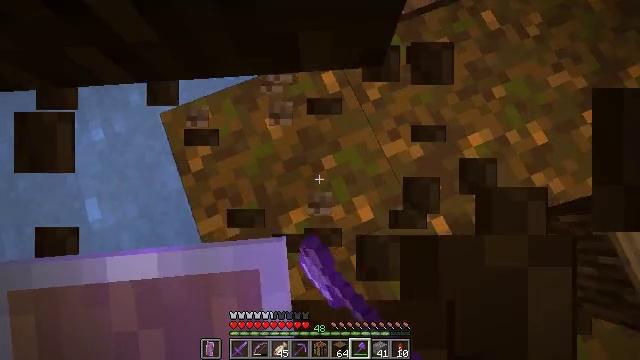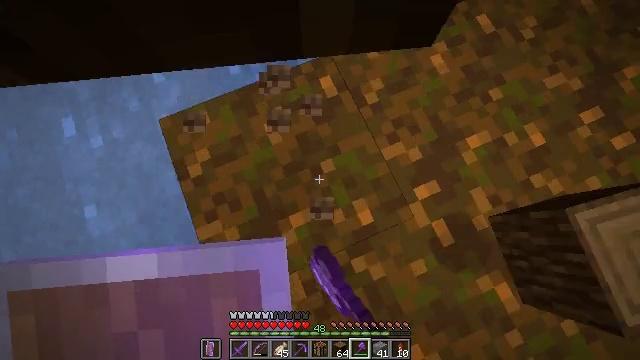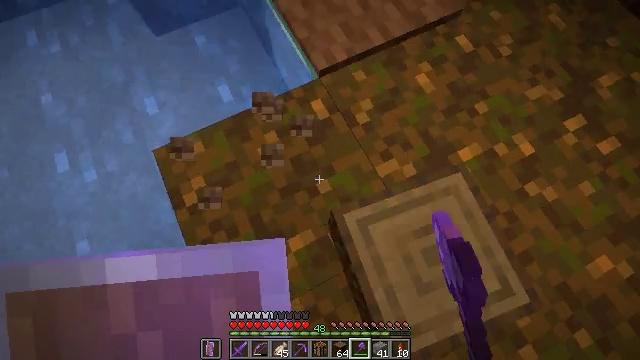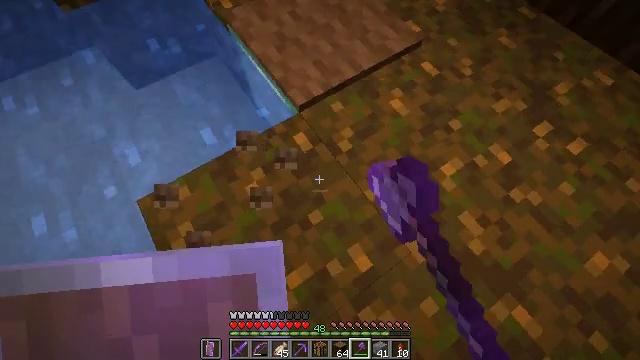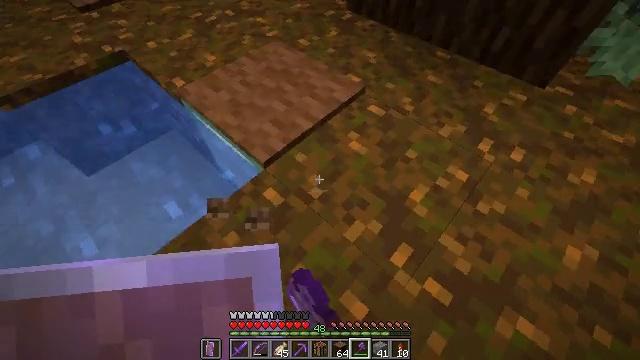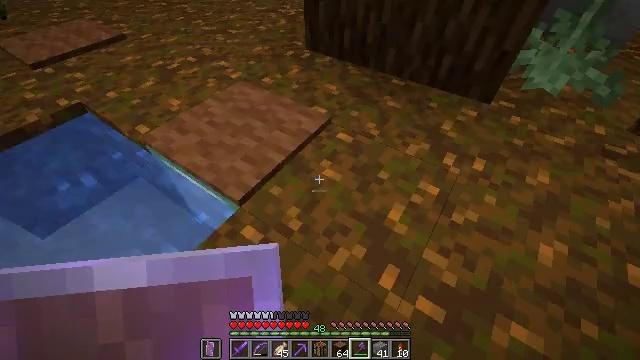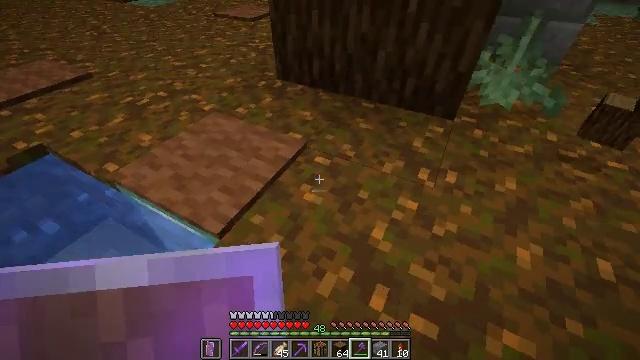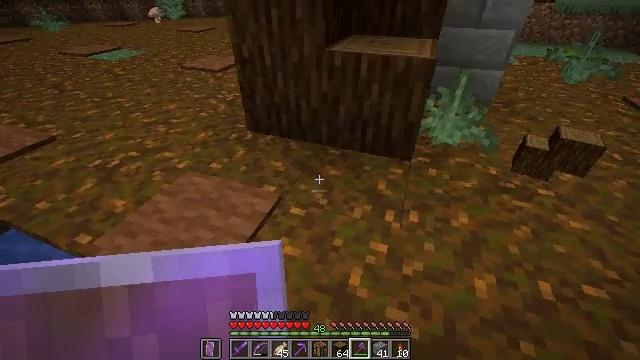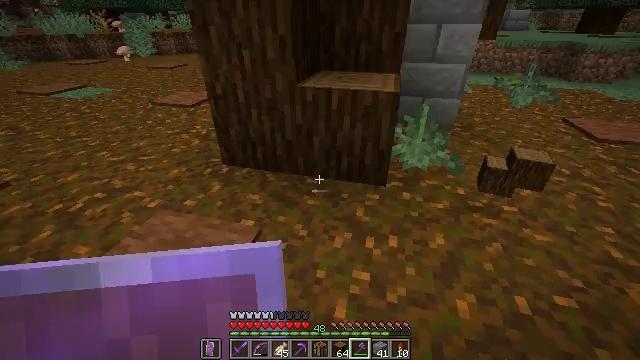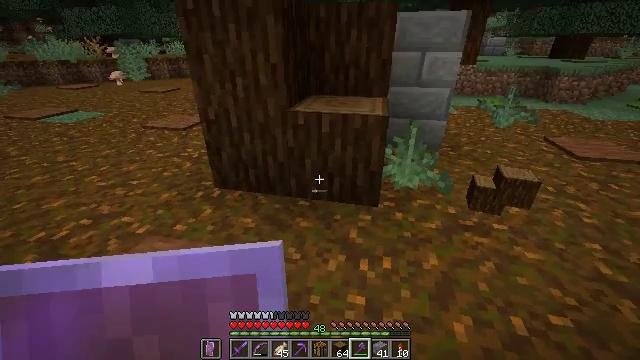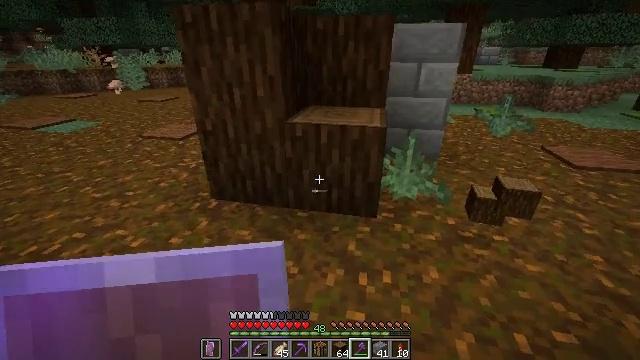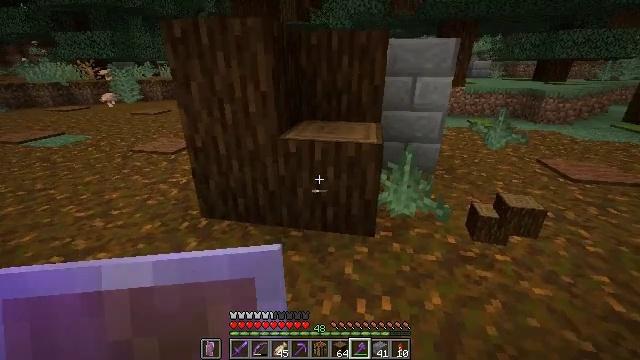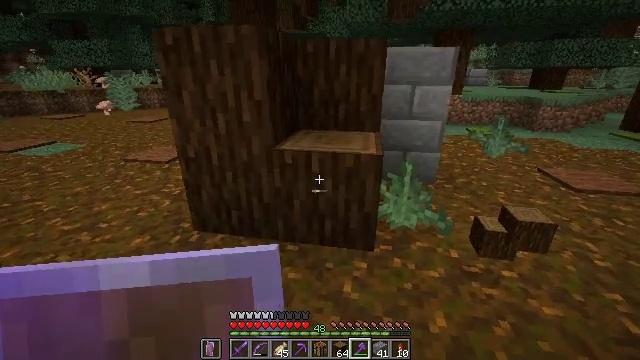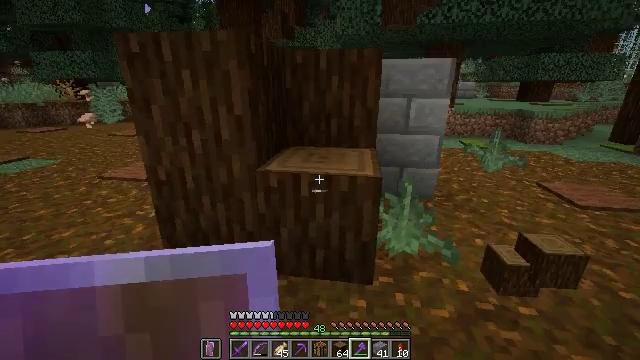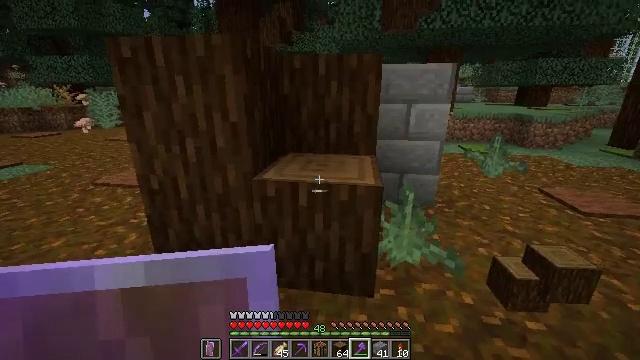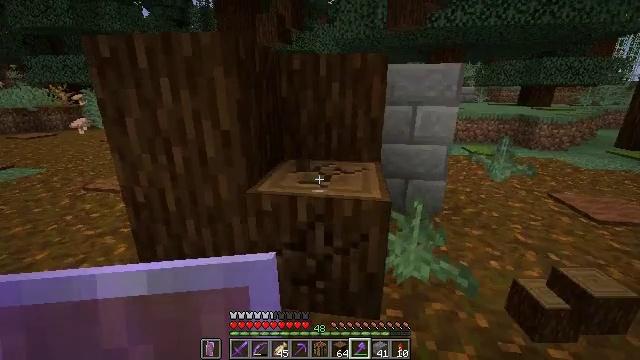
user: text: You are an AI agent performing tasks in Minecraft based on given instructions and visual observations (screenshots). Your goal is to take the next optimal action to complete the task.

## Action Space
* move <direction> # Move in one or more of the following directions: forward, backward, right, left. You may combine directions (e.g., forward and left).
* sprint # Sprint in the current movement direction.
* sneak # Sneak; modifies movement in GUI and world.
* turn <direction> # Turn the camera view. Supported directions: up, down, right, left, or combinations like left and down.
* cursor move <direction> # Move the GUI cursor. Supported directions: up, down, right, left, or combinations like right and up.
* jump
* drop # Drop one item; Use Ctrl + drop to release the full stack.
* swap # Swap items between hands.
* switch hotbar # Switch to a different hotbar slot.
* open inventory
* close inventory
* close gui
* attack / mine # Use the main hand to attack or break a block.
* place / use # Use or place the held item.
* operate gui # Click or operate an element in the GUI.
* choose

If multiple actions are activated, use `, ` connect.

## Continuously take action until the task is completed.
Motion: motion action
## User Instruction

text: Mine the spruce log from the forest.
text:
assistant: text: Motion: sneak, attack / mine
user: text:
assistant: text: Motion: sneak, turn right and up, attack / mine
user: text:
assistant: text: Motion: sneak, turn right and up
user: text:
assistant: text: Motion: sneak, turn right and up
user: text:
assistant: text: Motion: turn right and up
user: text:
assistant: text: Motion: turn right and up
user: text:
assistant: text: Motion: turn right and up
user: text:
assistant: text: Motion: turn right and up
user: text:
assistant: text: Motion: turn right and up
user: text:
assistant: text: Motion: move forward, turn up
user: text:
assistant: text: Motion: move forward, turn right and up
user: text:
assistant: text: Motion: move forward, turn up
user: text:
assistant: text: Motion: move forward, turn right and up
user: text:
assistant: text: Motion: move forward
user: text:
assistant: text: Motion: move forward, attack / mine
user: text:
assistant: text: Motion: move forward, attack / mine
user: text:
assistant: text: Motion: turn left and down, attack / mine
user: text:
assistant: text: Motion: turn left and down, attack / mine
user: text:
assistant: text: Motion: turn left, attack / mine
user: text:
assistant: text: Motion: attack / mine
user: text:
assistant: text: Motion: attack / mine
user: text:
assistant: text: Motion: attack / mine
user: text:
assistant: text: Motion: attack / mine
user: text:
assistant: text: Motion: move forward, turn left and up, attack / mine
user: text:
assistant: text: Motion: move forward, turn up, attack / mine
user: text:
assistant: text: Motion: move forward, turn up, attack / mine
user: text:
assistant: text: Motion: move forward, attack / mine
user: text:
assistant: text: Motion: turn up, attack / mine
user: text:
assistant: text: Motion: turn right and up, attack / mine
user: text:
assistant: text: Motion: turn right, attack / mine